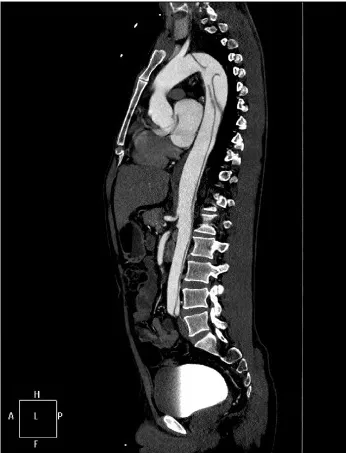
CTA showing medial migration of the intimal sheet from the descending thoracic aorta to the level of both common iliac arteries, and the lumen showing "double-lumen" changes, consistent with aortic dissecting aneurysms (Stanford type B). (A) Maximal intensity projection of the sagittal section of the aorta.
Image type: radiology (ct)